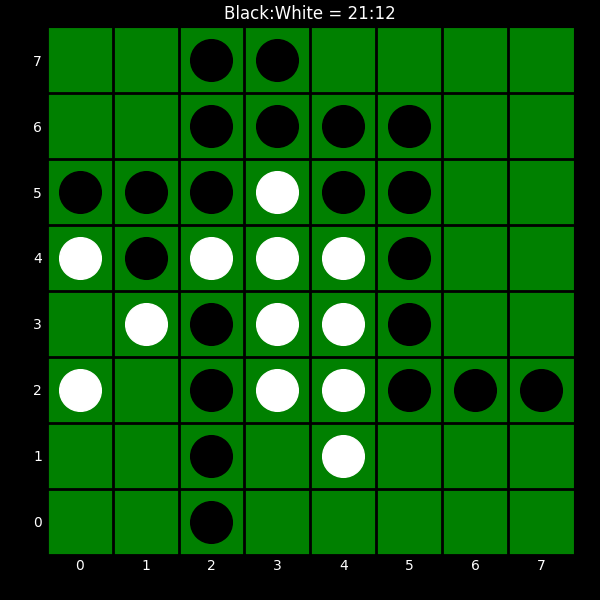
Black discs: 21
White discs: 12